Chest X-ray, AP view. Patient: 60 years old, sex F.
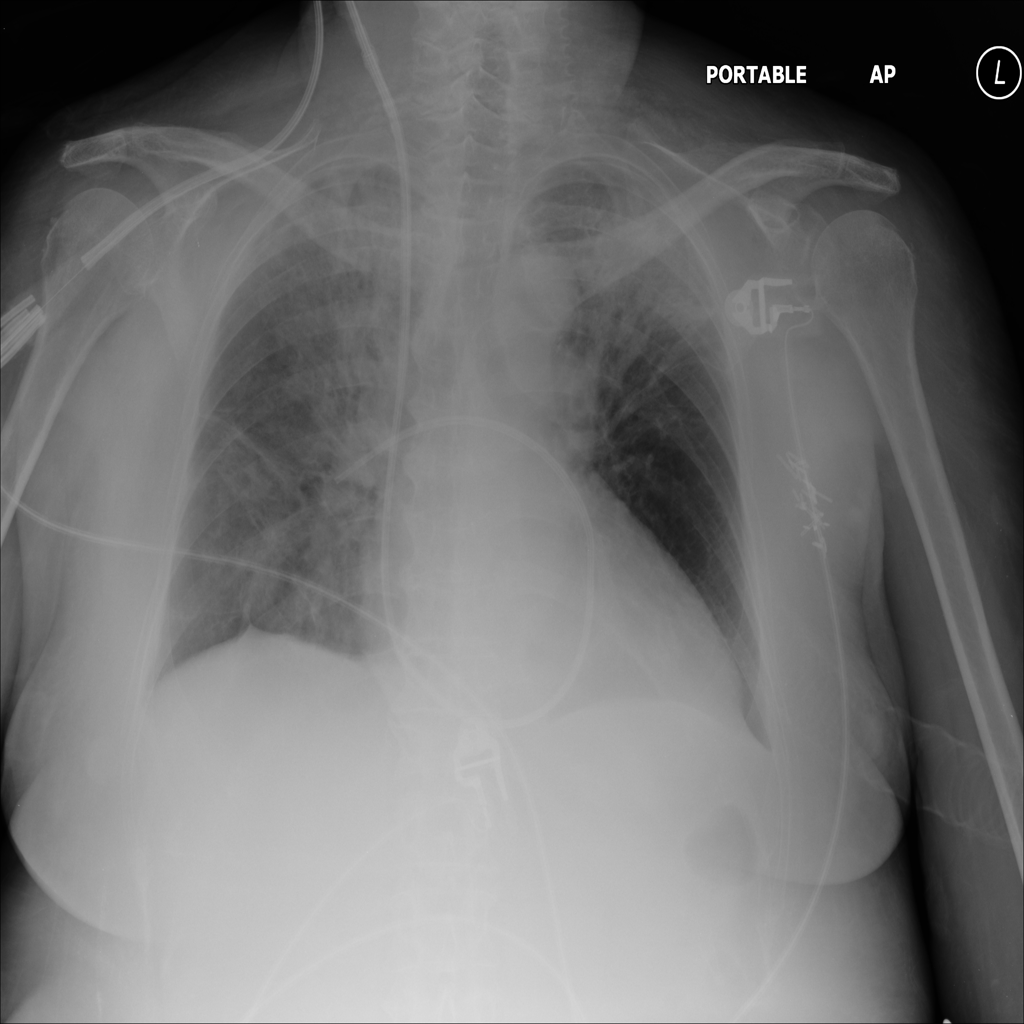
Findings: No Finding